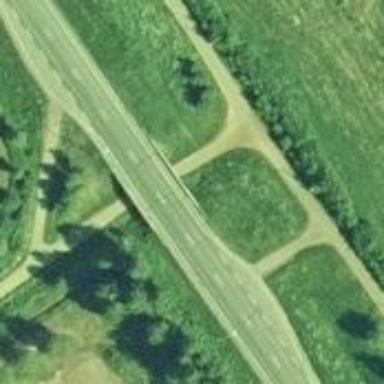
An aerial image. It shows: Cycleway.